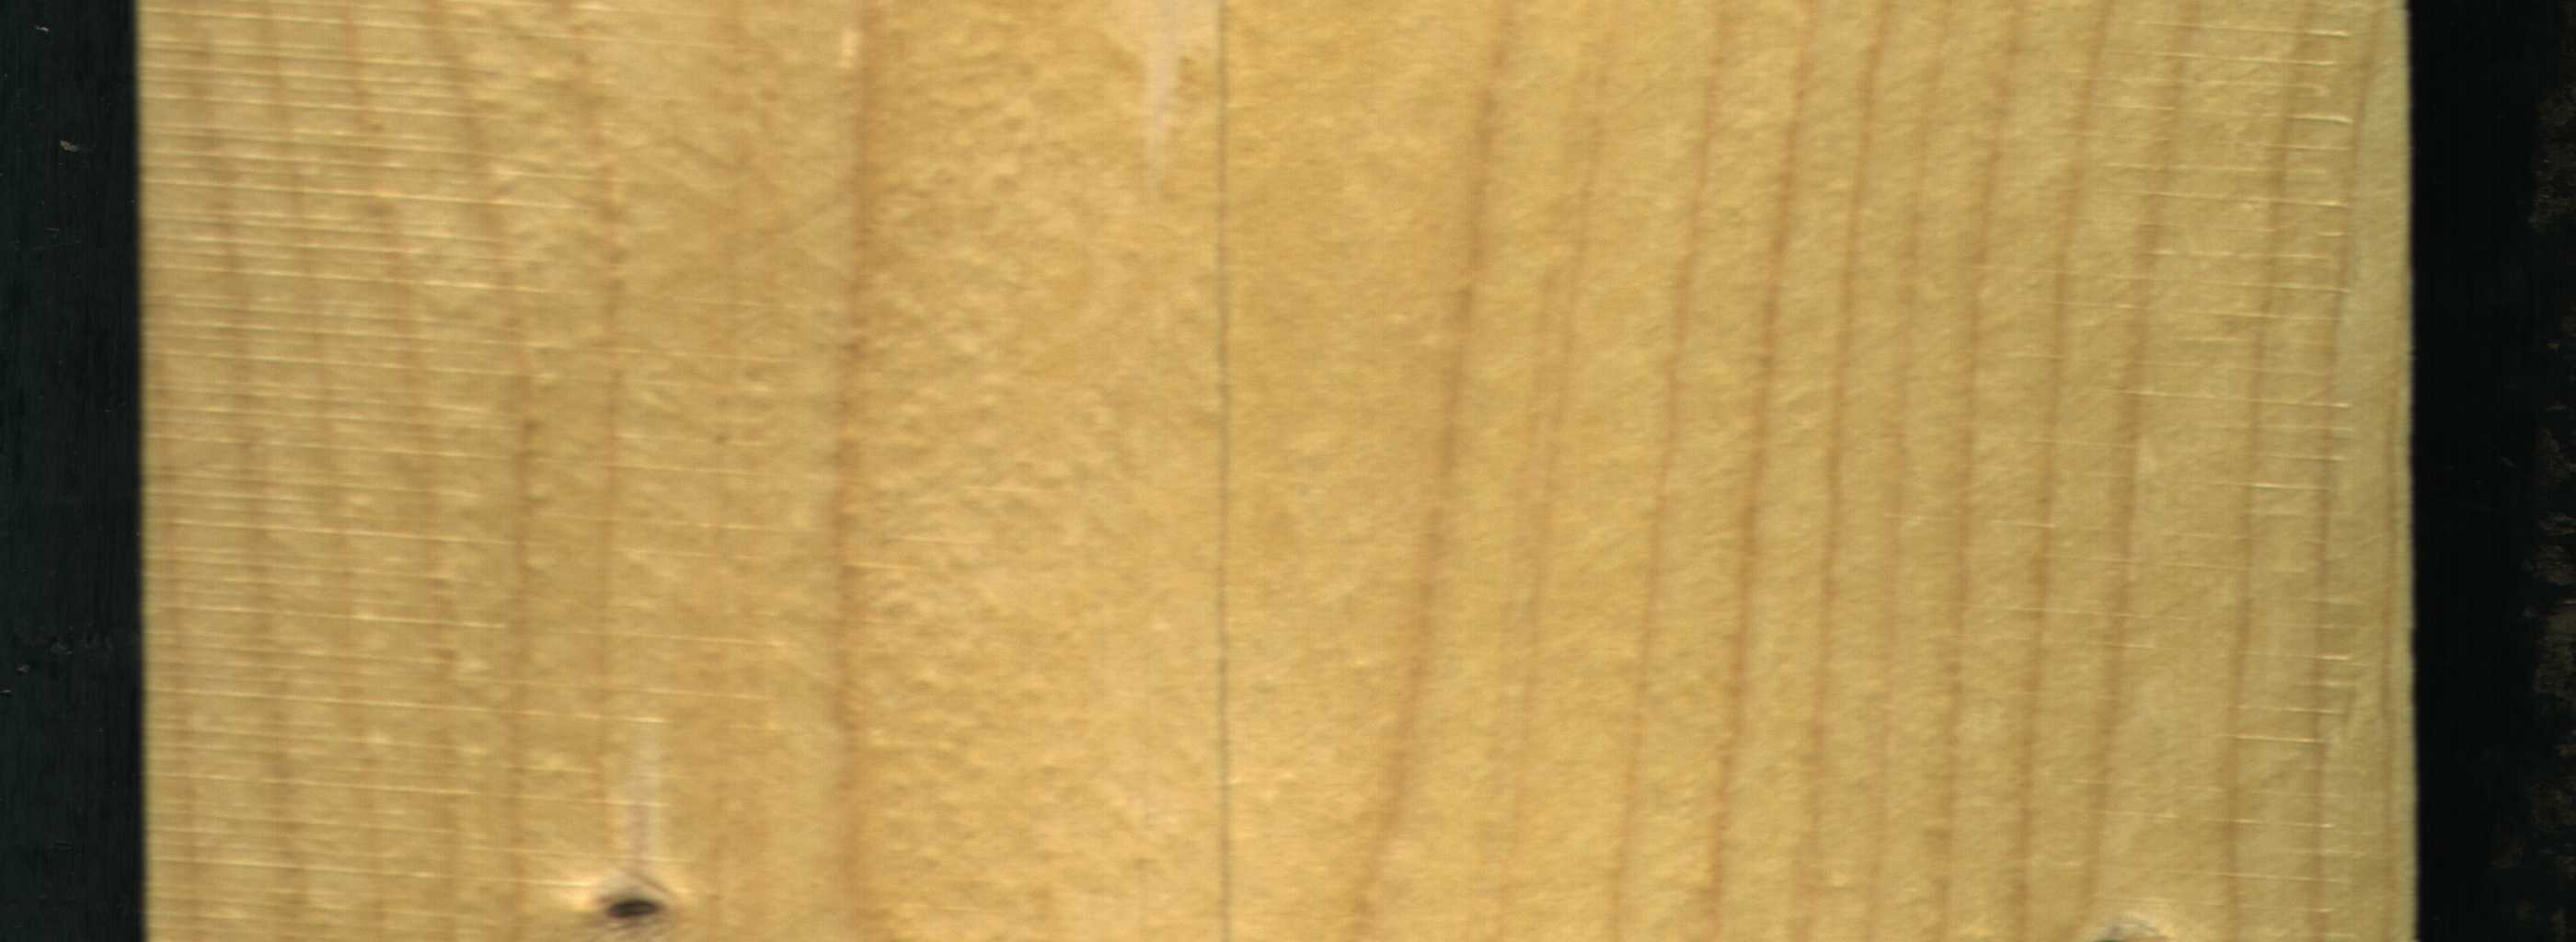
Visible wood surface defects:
Dead_Knot